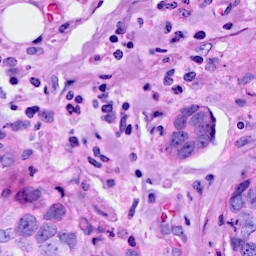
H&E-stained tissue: Breast